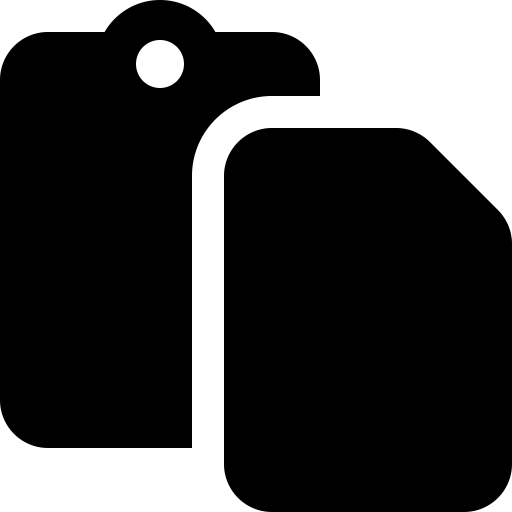
Tags: icon, FontAwesome, fa-icon, solid, paste